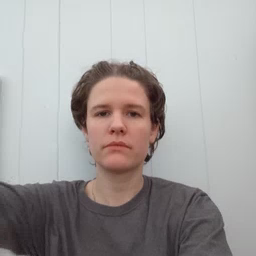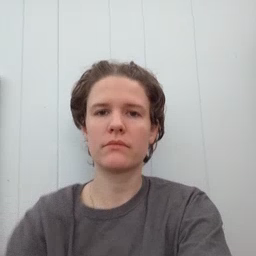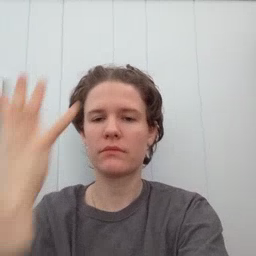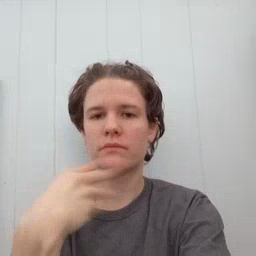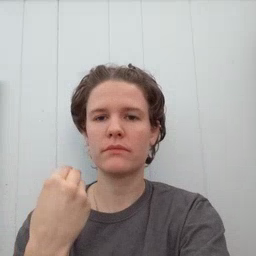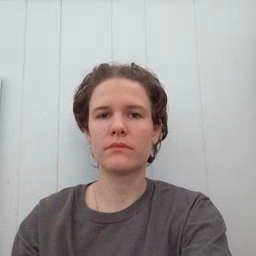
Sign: pretty